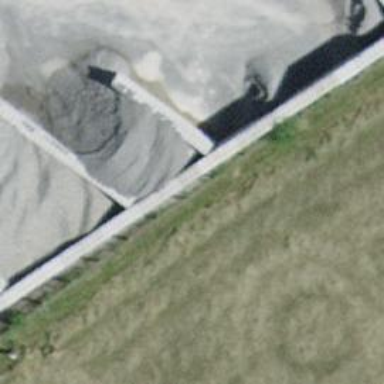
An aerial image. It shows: Wall barrier.